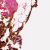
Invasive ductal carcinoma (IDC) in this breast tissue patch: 0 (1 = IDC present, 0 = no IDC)